Question: I'm trying to customize my NavigationBar with the help of a toolbar.
I've implemented it programmatically as follows:
'''
UIToolbar* tools = [[UIToolbar alloc] initWithFrame: CGRectMake(0, 0, 100, 44.01)];
'''
and then I added it to my NavigationBar. The problem is that I have this ugly effect on the borders:

I've tried to change the y and the height values, with no results.
Do you have any ideas to avoid this?
Thanks in advance, yassa
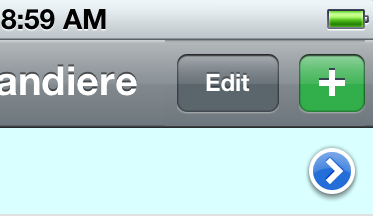
Answer: I partially agree with previous answers and comments.
The solution you suggested works fine for custom buttons. But what if I want to implement standard Edit button?
Access to the standard buttons/icons is through the UIBarButtonItem class, not UIButton. And you can't add UIBarButtonItem objects to a UIView.
After many research on the web, I've found the solution that completely cover my requirement. The toolbar must be created in the following way:
'''
UIToolbar *tools = [[UIToolbar alloc] initWithFrame:CGRectMake(0.0f, 0.0f, 95.0f, 44.01f)];
tools.tintColor = self.navigationController.navigationBar.tintColor;
tools.barStyle = -1;
'''
And this is the result:

Hope it helps!
yassa